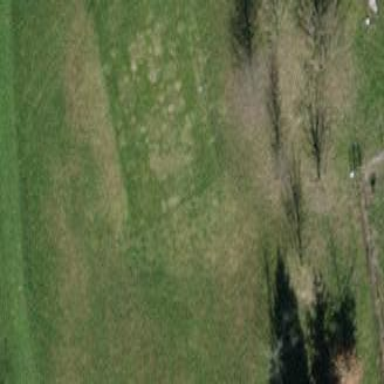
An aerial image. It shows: Golf tee on grassy land.